Question: In certain Mac applications, when a document is open, the title of the window will become the document name and the window will have the icon. Right clicking on the title shows you the path to the file. I was wondering if there was a way in to do this in Java.

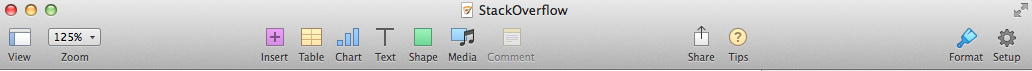
Answer: You may be able to achieve this by setting the '"Window.documentFile"' client property of your JFrame's rootPane. From <URL> :
> Type: java.io.FileApplies to: JRootPaneThis property adds a document proxy icon to the title bar of the window. This icon is the effective representation of the document that can be dragged and dropped into the Finder or the Dock. Command-clicking on the title will present the full path to the document in a popup. The proxy icon in the title bar will have the icon of document as presented by LaunchServices in the Finder or Open and Save dialog boxes. This property can be changed at anytime throughout the lifetime of the window.
Example code:
'''
public void open(File file) {
JFrame frame = new JFrame("My App");
frame.getRootPane().putClientProperty("Window.documentFile", file);
frame.getRootPane().putClientProperty("Window.documentModified", false);
// Load file
}
'''